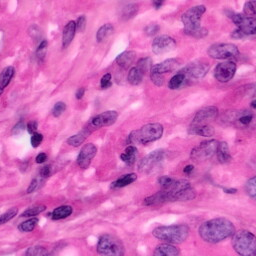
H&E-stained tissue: Pancreatic